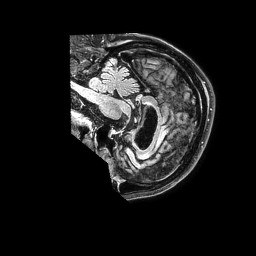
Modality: FLAIR
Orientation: sagittal
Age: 79
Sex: male
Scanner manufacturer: philips
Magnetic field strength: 3 T
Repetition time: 4.8 s
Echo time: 0.34 s